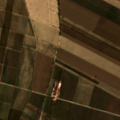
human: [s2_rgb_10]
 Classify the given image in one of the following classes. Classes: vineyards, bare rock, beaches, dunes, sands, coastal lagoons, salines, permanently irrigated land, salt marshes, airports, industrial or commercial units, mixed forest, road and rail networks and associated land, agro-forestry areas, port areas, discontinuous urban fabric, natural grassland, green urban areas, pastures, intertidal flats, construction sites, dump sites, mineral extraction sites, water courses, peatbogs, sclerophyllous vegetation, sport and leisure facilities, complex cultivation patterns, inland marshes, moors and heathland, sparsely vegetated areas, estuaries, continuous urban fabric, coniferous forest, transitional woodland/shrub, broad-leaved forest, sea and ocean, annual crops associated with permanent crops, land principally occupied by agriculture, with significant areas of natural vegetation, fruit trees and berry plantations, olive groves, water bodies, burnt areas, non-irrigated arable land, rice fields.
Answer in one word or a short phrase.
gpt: permanently irrigated land, vineyards